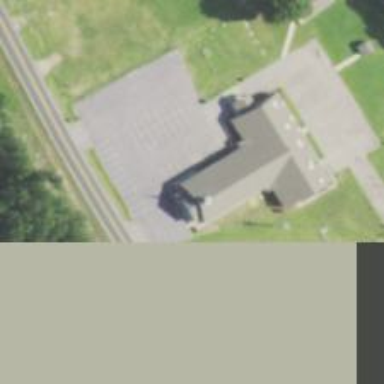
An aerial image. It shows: Place of worship.